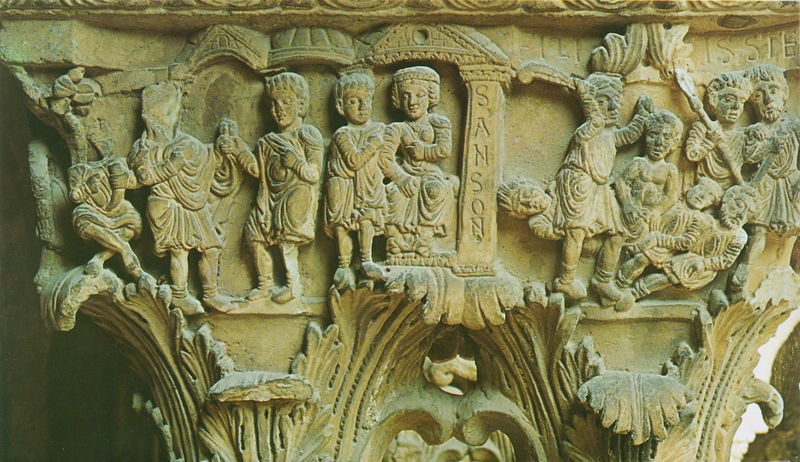
Titel: Kathedrale von Monreale; Dom von Monreale; Kathedralenkloster
Standort: Monreale (EU - I - Sizilien)
Schlagwörter: mann, männer, säule, alt, architektur, bibel, rache, stein, figur, sitzend, esel, skulptur, figuren, lanze, inschrift, herrscher, kapitell, leben, kiefer, mythos, wut, tempel, töten, legende, kapitel, korintisch, arkantus, architekturdetail, erzählung, beschädigt, riese, raserei, ries, samson, arkantusblatt, sanson, wut des damson, eselsknochne, huligung